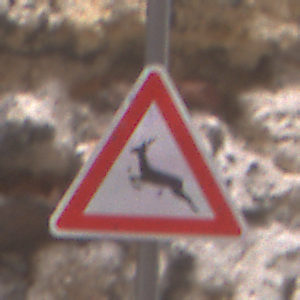
Verkehrszeichen: WildwechselRechts
Umgebung: Outdoor, Urban
Tageszeit: Midday
Wetter: PartlyCloudy
Licht: Natural
Jahreszeit: NotSpecified
Kontrast: MediumContrast